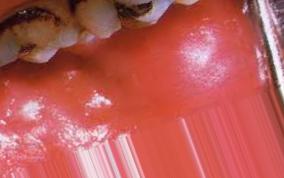
Condition: Tooth Discoloration